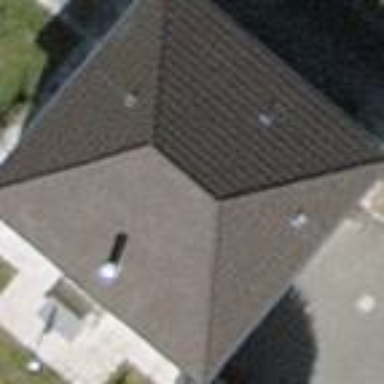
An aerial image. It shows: Detached building with pyramidal roof shape.